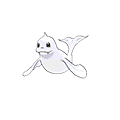
Pok\u00e9mon: dewgong